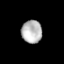
Tissue: prostate
Cell type: T cells
Senescence score: 0.7508
Nuclear area (px): 460
Mean DAPI intensity: 182.489